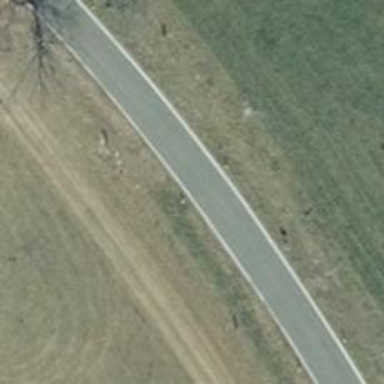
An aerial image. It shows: Asphalt road classified as tertiary.